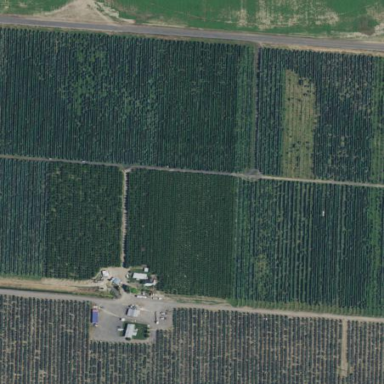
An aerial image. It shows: Vineyard growing grapes.